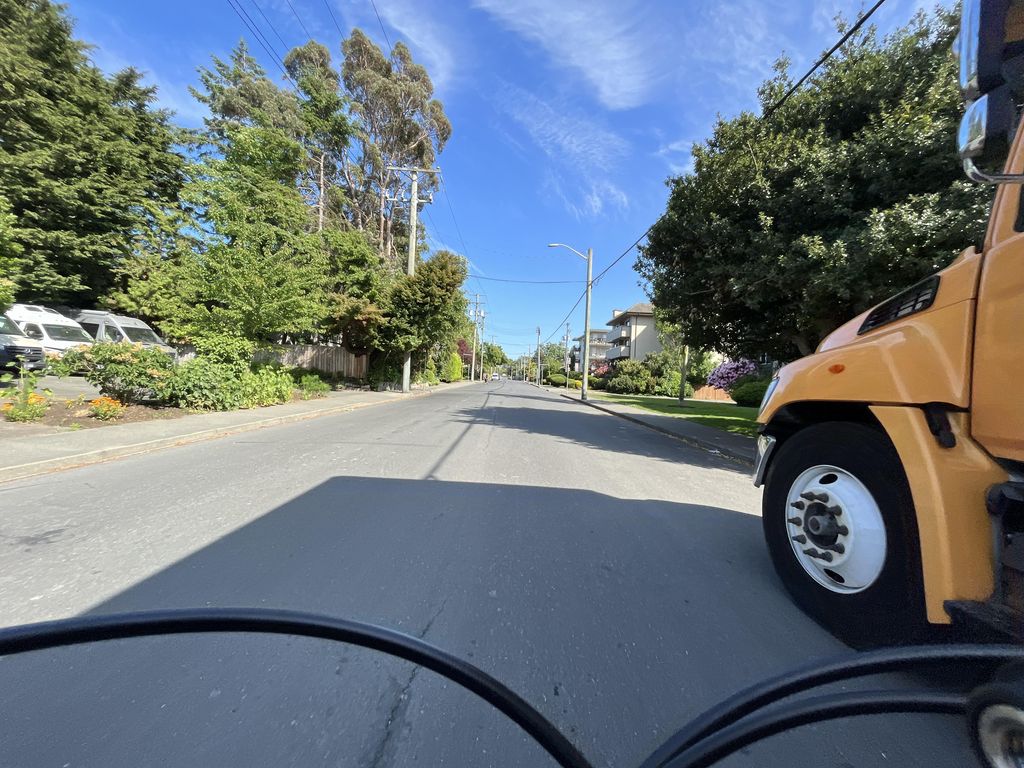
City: victoria